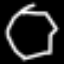
Label: octagon